Chest X-ray. View position: AP
Patient age: 47
Patient sex: M
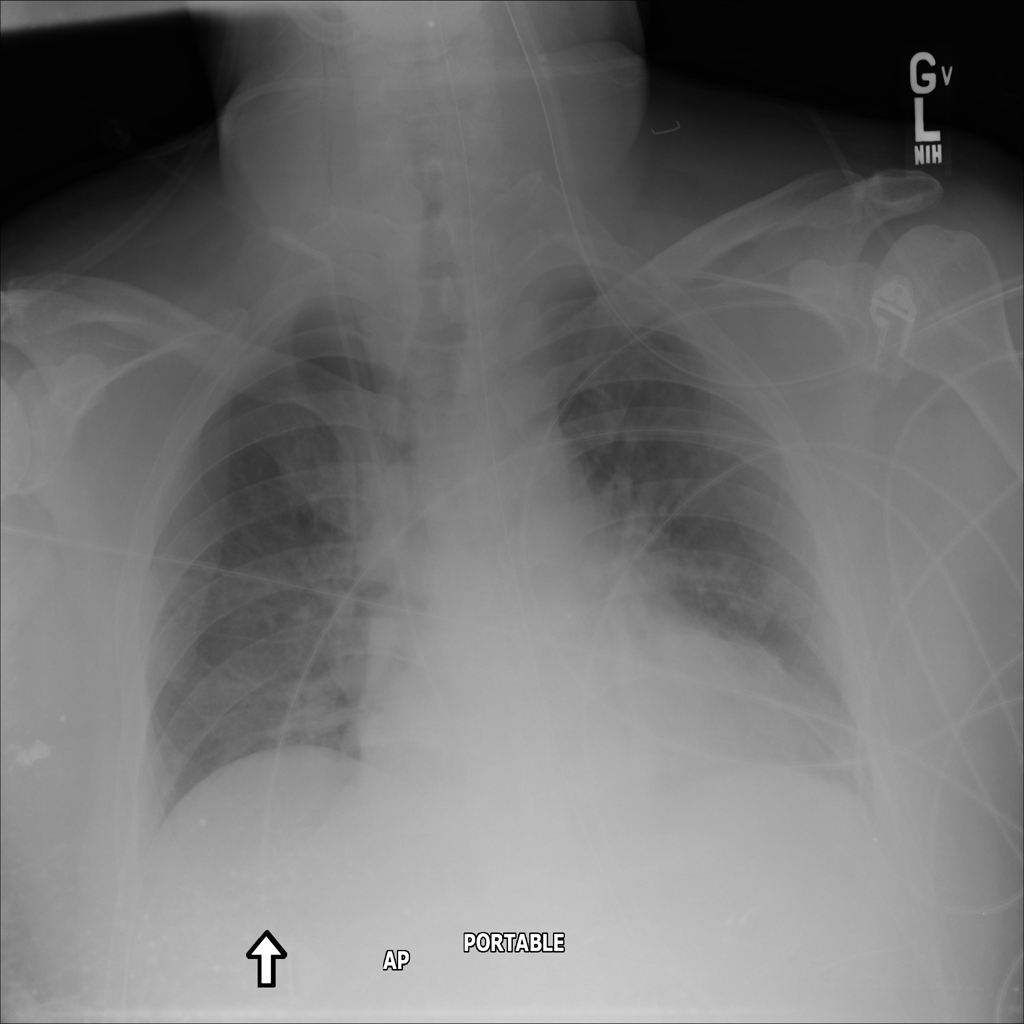
Finding: Pneumothorax